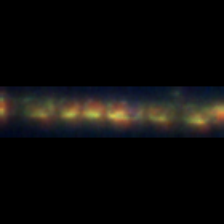
Taxon: Chaetoceros
Group: Diatoms